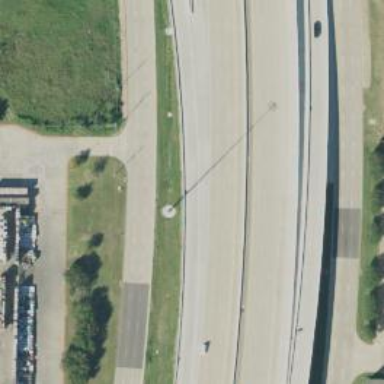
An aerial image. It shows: Secondary road with frontage road alongside.